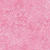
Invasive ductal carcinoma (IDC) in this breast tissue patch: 0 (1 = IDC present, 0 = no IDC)